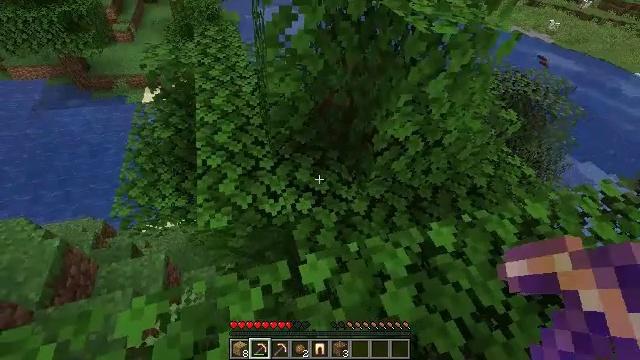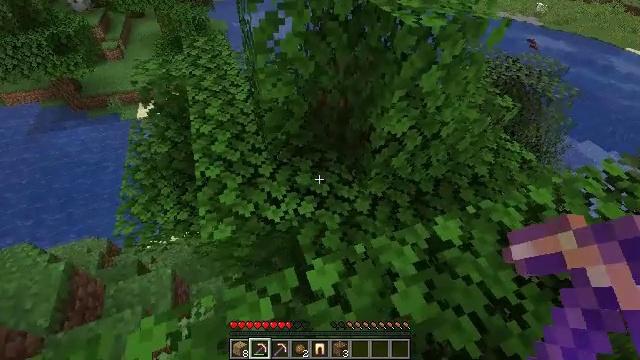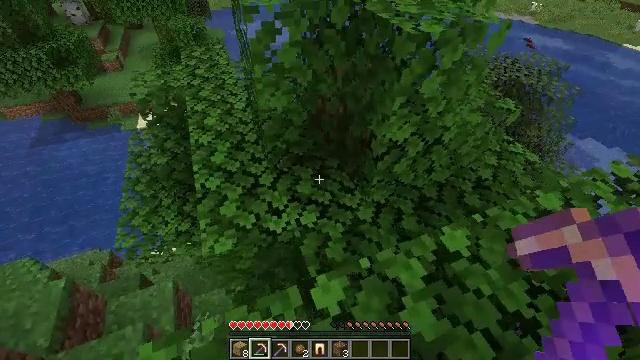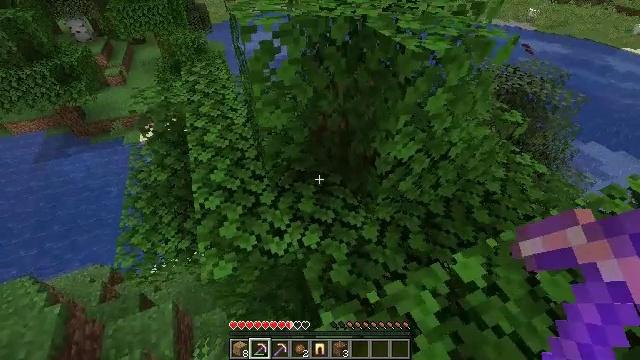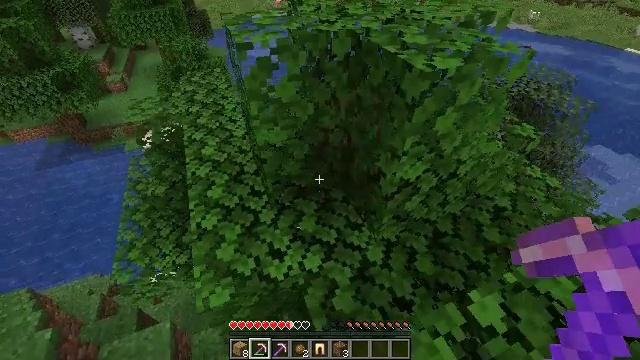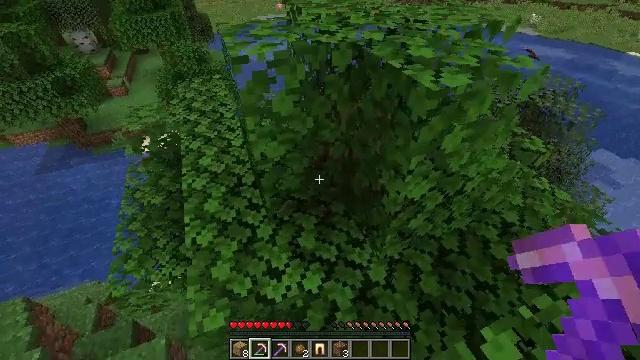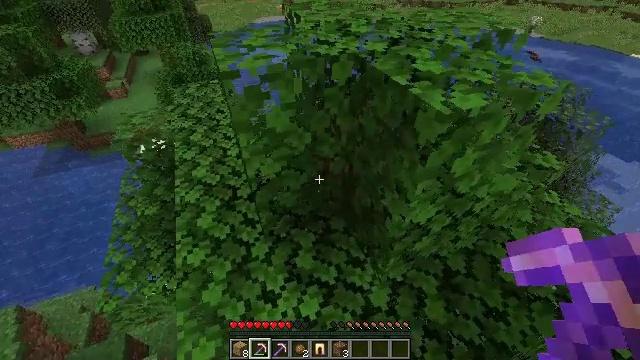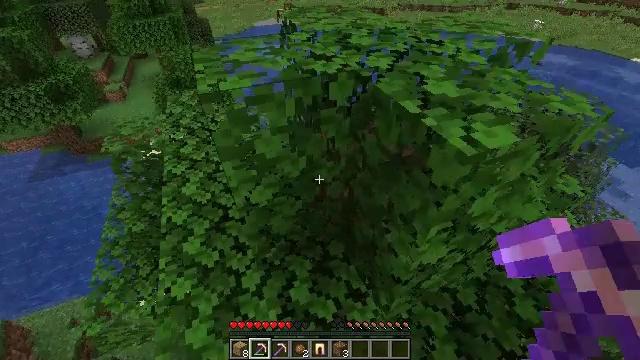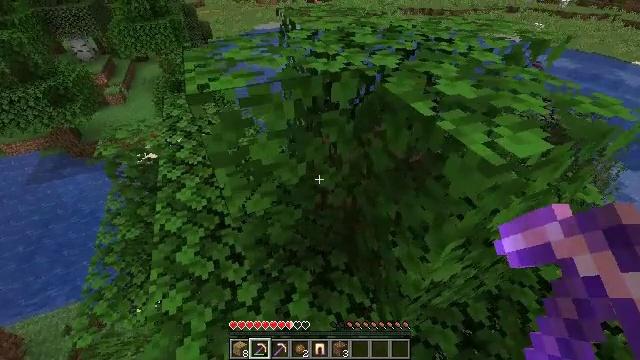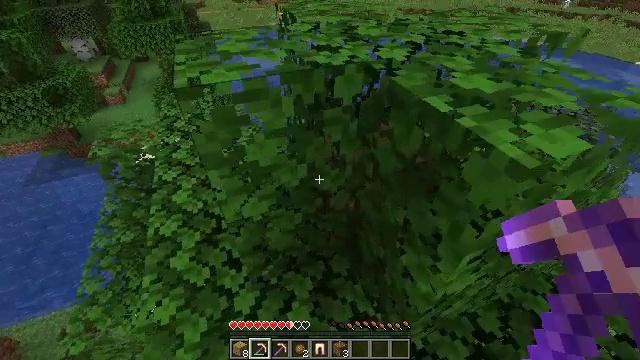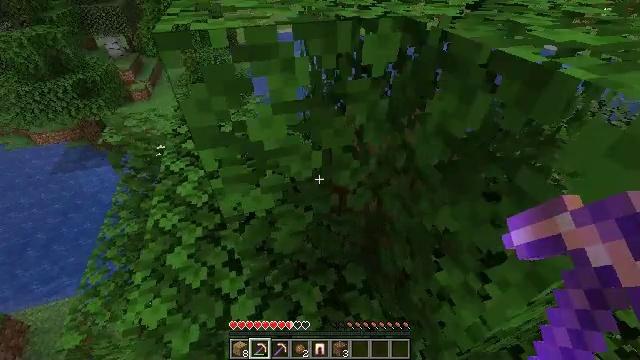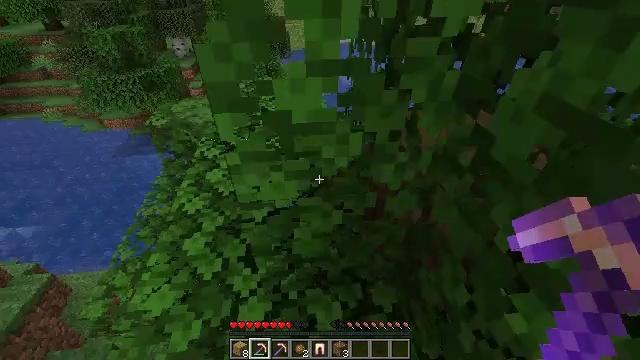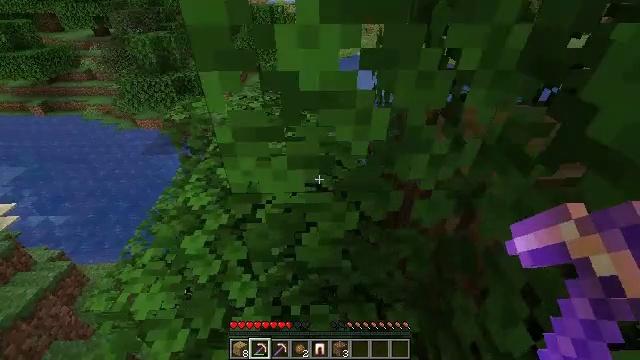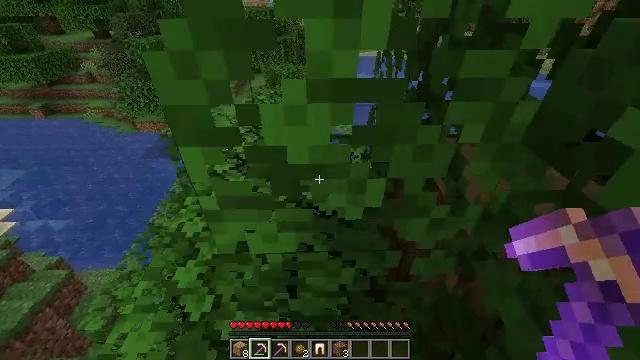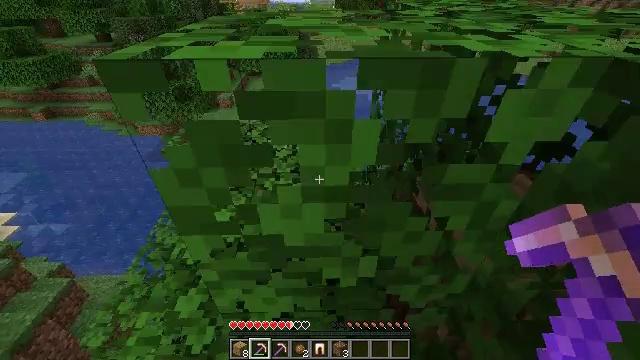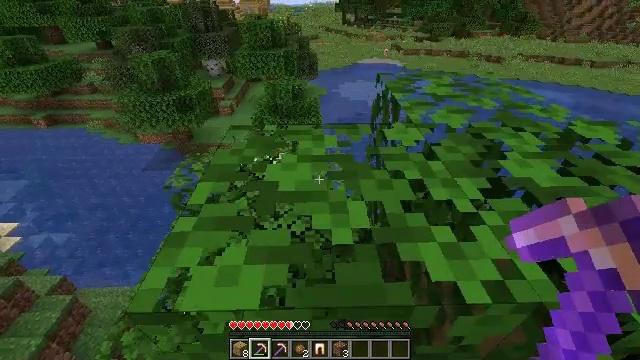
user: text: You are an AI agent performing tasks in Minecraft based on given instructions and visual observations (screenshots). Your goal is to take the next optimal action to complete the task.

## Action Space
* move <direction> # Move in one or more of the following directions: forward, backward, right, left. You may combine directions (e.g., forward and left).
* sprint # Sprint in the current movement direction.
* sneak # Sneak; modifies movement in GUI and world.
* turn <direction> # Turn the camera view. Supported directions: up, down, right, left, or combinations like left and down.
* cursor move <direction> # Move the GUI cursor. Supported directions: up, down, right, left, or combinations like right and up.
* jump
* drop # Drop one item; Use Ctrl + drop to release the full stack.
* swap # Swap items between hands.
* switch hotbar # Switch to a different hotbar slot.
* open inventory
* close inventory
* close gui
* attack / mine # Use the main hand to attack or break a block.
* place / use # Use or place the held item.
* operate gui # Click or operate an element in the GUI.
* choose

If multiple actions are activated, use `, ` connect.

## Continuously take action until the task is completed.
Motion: motion action
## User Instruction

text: Digging the cobblestone underground.
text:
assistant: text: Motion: move forward
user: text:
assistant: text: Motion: move forward
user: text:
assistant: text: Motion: move forward, turn up
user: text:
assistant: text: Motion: move forward
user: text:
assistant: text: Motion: move forward
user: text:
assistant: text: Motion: move forward
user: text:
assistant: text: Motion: move forward
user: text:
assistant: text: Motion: move forward
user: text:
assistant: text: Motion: move forward
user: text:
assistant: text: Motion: move forward, turn left
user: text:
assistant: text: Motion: move forward, turn left and up, jump
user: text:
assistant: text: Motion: move forward, turn left and up, jump
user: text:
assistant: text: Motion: move forward, jump
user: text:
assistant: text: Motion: move forward, jump
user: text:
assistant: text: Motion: move forward
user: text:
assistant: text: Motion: move forward
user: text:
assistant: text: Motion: move forward
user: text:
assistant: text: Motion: move forward and move left, turn left
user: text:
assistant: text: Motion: move forward and move left, turn left
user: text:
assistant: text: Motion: move forward and move left
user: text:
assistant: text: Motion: move forward and move left
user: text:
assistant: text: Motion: move forward and move left
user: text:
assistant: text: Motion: move forward
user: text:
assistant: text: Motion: move forward
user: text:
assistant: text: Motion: move forward and move left
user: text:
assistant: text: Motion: move forward and move left
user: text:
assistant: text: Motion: move forward and move left
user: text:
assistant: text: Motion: move forward and move left
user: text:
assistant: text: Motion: move forward and move left
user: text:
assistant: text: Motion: move forward and move left